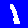
Digit: 1